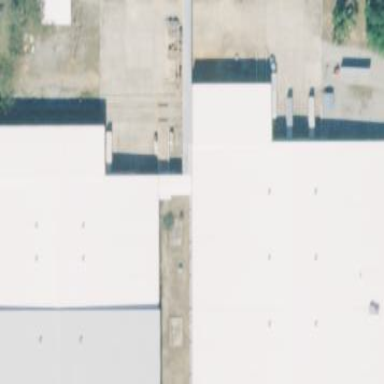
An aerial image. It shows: Warehouse.